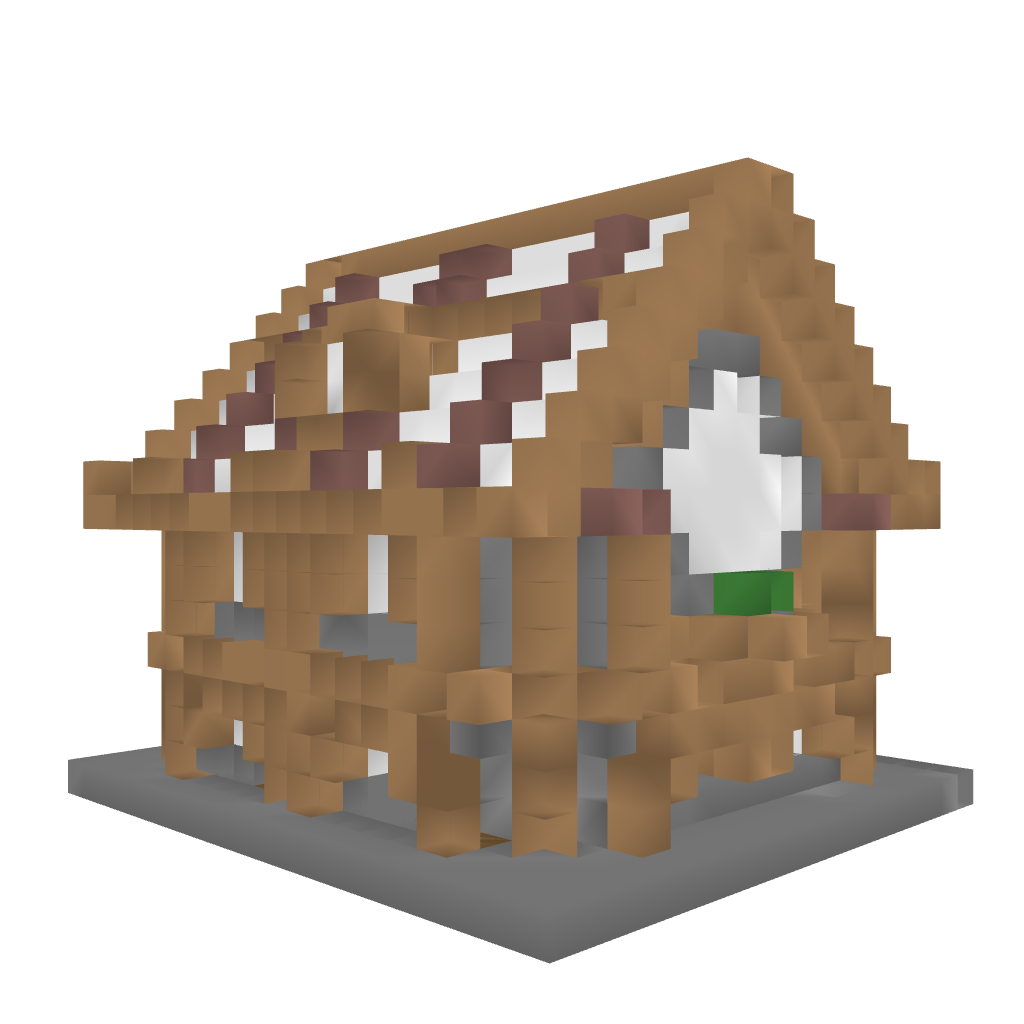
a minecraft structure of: House #3 high quality